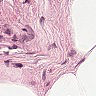
Metastatic tissue present: no